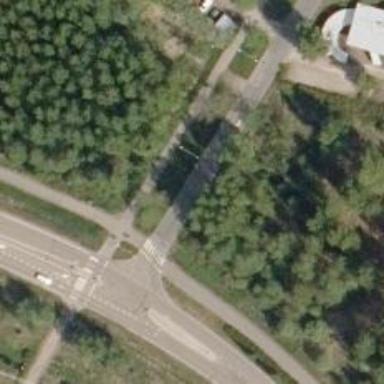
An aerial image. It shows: Tertiary road with asphalt surface and separate sidewalk.